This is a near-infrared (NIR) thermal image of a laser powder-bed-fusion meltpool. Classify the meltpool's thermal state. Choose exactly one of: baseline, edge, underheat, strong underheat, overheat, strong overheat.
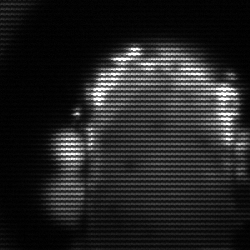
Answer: baseline